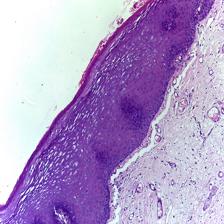
Diagnosis: Normal